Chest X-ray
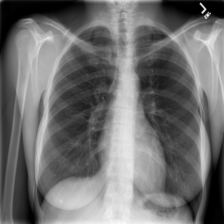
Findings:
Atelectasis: negative
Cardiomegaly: negative
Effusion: negative
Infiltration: negative
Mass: negative
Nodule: negative
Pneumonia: negative
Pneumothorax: negative
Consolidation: negative
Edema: negative
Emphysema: negative
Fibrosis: negative
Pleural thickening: negative
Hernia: negative